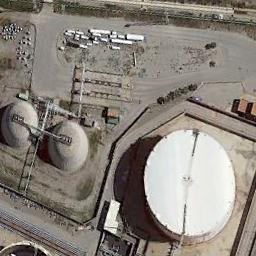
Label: storage_tank